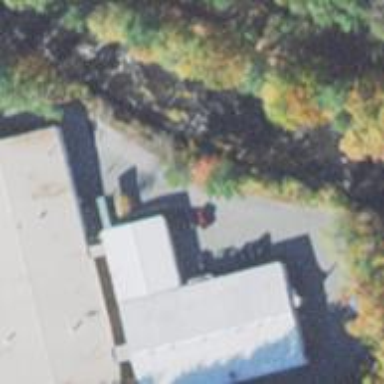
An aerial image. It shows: Manufacturing building.